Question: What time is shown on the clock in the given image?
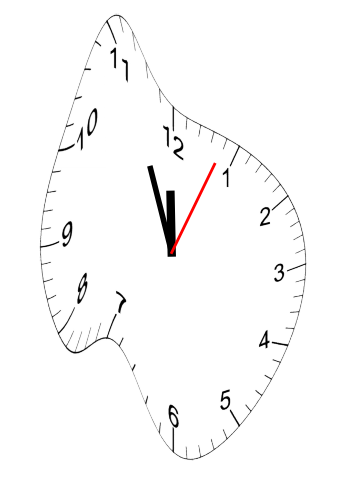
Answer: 11:56:04